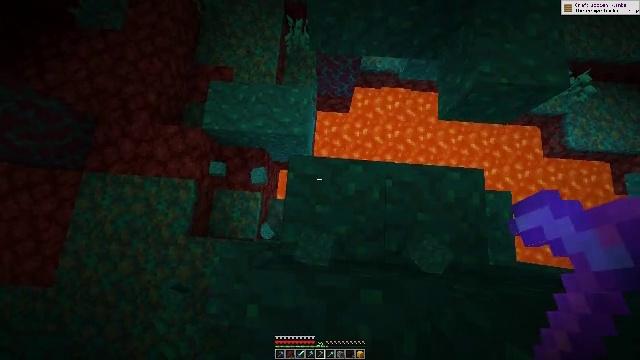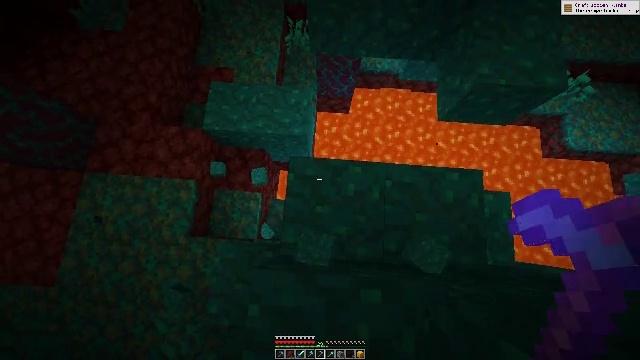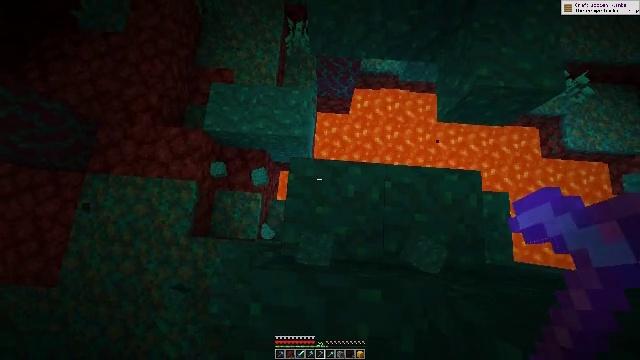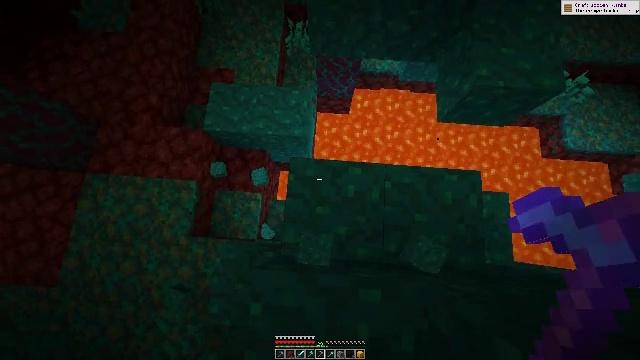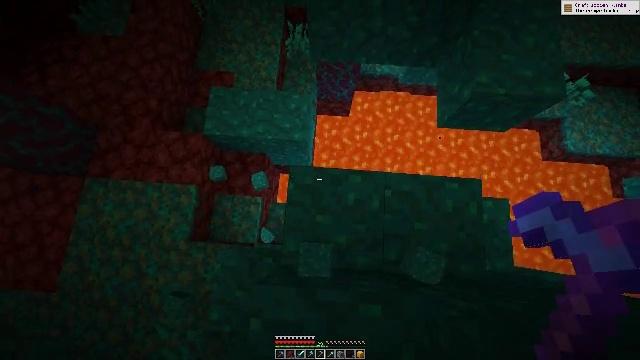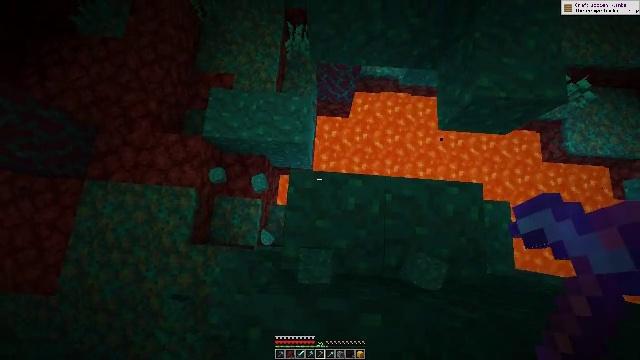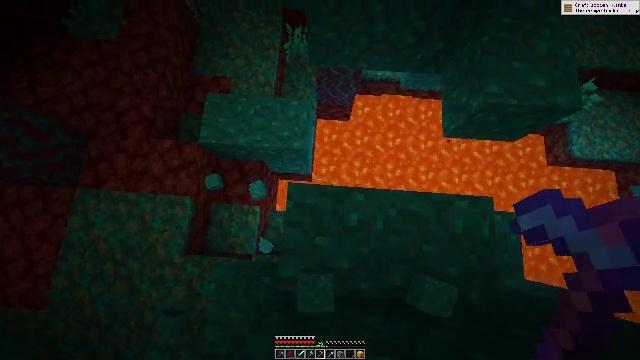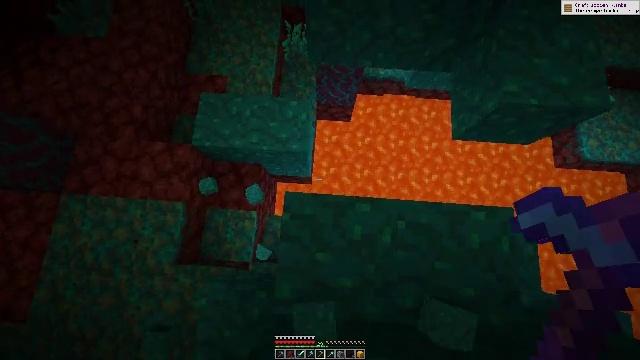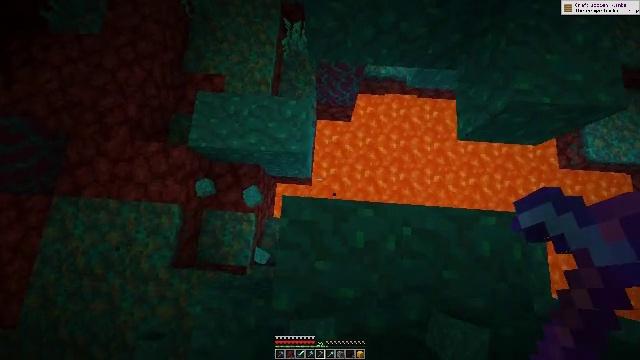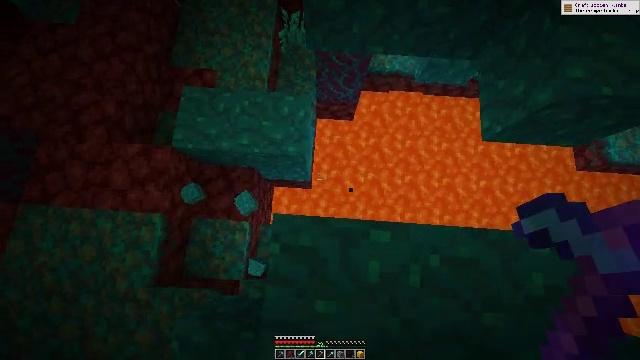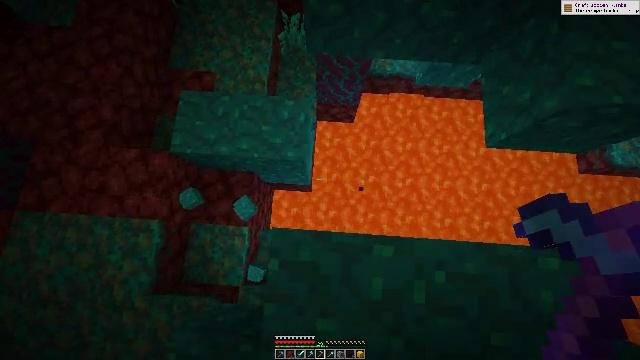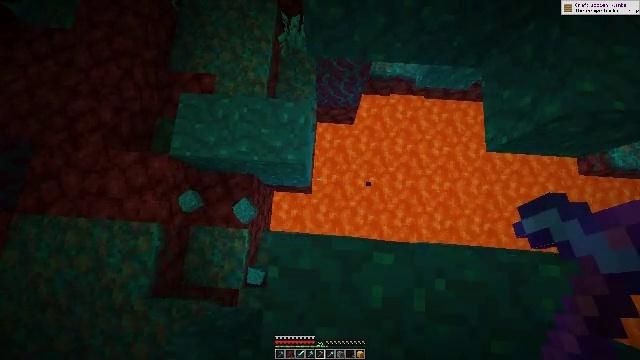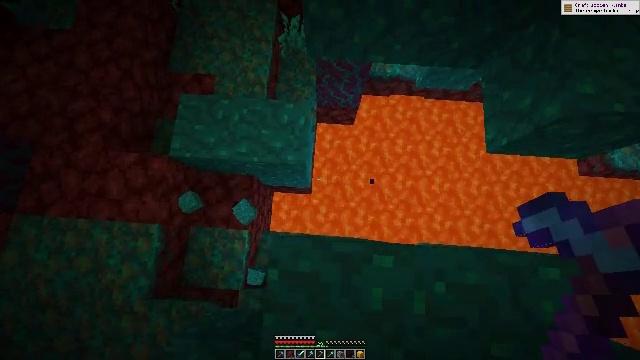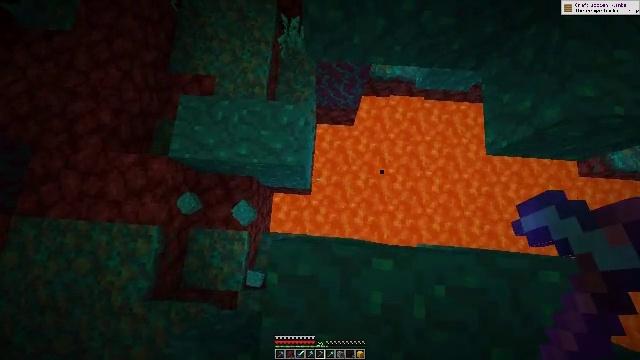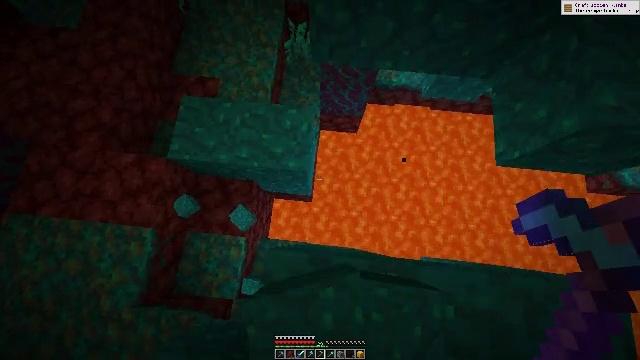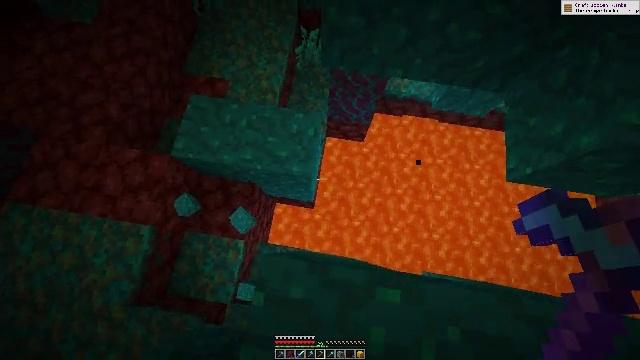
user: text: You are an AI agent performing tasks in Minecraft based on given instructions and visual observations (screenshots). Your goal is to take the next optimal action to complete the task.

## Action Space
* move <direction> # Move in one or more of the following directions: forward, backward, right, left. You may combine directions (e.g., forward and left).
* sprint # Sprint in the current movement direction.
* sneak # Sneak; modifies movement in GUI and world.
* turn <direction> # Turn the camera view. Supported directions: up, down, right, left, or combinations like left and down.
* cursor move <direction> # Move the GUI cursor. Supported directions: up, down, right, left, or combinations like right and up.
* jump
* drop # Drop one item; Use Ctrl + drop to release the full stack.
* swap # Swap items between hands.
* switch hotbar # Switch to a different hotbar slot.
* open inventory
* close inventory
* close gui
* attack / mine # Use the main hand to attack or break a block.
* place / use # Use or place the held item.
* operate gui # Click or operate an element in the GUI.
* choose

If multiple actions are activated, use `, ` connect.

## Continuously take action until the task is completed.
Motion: motion action
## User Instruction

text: Gather warped wart block from the Nether.
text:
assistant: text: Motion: no_op
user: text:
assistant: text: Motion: no_op
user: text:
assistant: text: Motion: no_op
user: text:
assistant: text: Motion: move forward
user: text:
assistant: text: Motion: move forward
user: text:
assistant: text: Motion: move forward
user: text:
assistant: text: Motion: move forward
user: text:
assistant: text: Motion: no_op
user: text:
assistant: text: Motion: no_op
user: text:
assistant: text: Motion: no_op
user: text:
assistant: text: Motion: no_op
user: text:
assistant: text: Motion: no_op
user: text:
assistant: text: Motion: sneak
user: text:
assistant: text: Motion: sneak, turn left and up
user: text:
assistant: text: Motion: sneak, turn left and up
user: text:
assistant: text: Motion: sneak, turn left and up
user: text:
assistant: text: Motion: sneak, turn left and up, attack / mine
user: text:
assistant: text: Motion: sneak, attack / mine
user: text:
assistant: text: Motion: sneak, attack / mine
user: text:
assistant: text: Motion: sneak, attack / mine
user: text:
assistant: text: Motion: sneak, attack / mine
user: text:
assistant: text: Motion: sneak, turn left, attack / mine
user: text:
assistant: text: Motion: sneak, turn left, attack / mine
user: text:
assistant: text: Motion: sneak, turn left and up, attack / mine
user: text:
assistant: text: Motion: sneak, turn left and up, attack / mine
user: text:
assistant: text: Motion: sneak, turn left and up, attack / mine
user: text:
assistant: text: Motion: sneak, attack / mine
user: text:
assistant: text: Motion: sneak, attack / mine
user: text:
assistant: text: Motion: sneak, attack / mine
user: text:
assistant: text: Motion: sneak, turn left and up, attack / mine